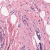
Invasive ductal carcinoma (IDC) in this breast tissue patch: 1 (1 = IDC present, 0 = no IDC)